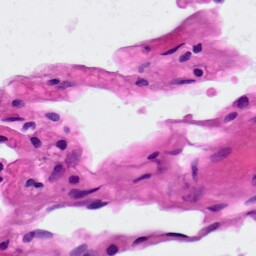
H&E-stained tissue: Lung